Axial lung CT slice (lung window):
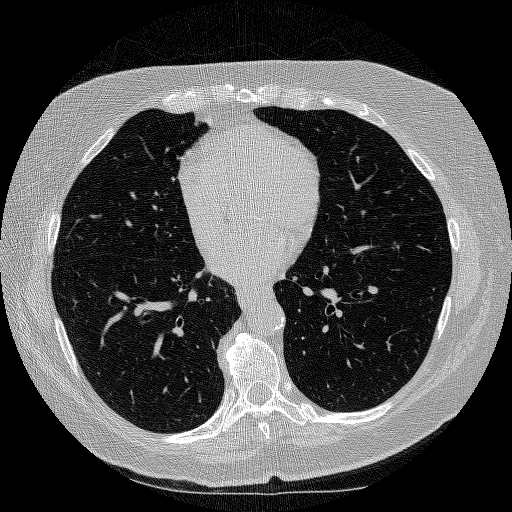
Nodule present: no